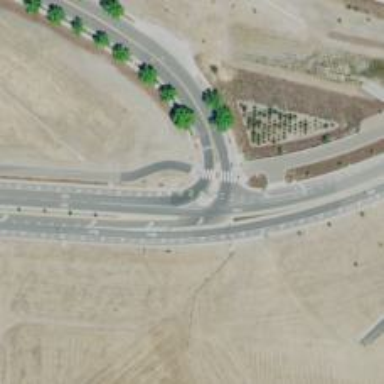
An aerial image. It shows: Secondary link road.